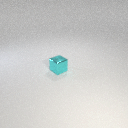
small cyan metal cube